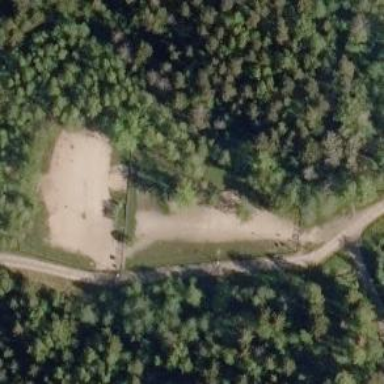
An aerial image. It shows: Dog park for leisure land.